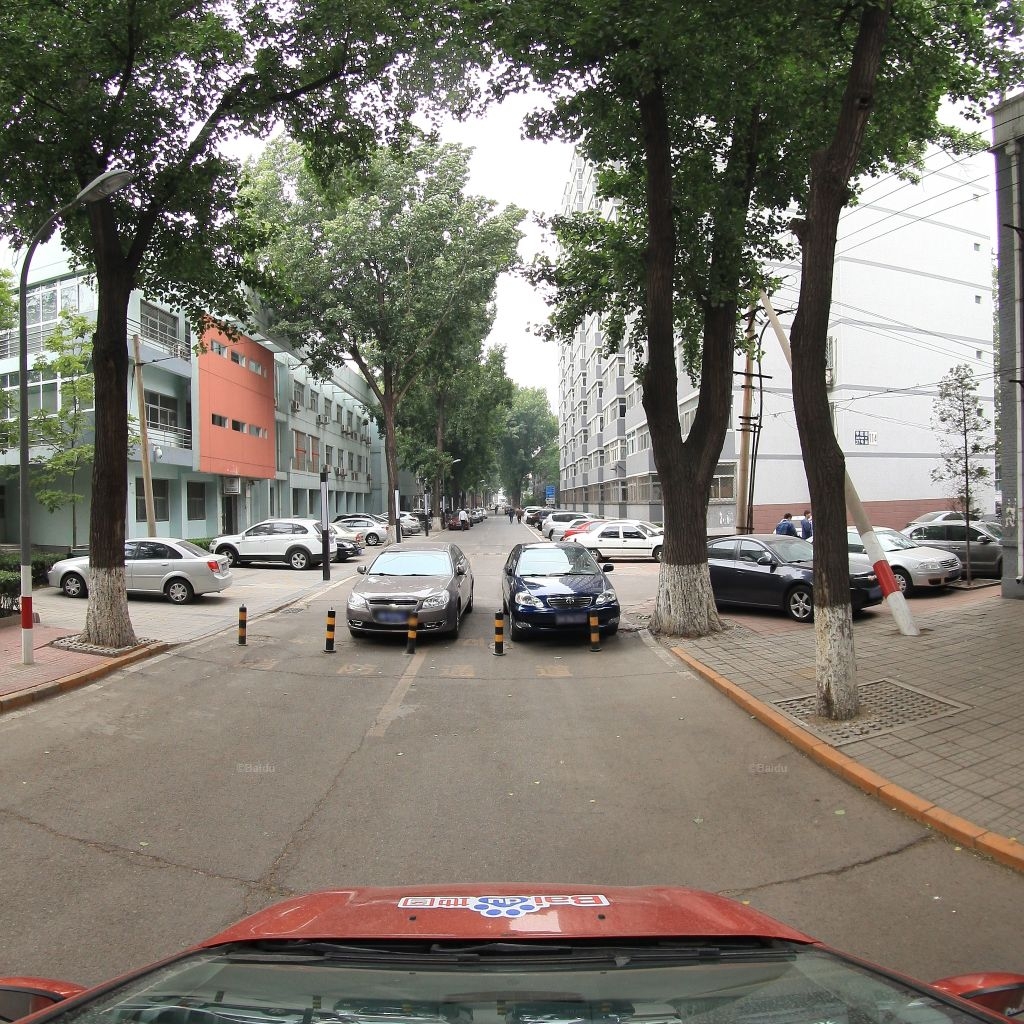
Region: Haidian
Road damage annotations: transverse crack, transverse crack, transverse crack, longitudinal crack